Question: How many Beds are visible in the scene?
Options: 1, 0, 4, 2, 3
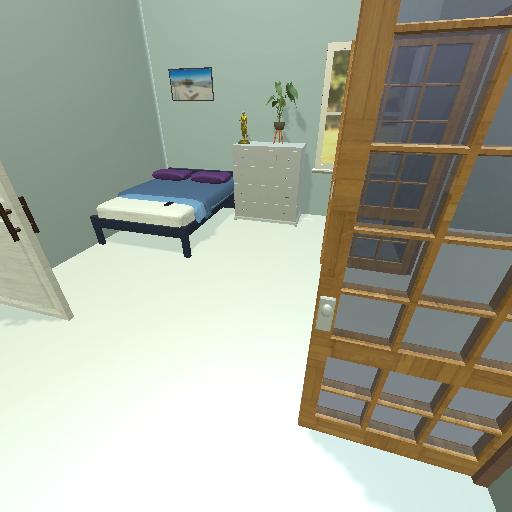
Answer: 1